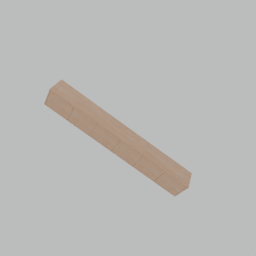
Label: furniture